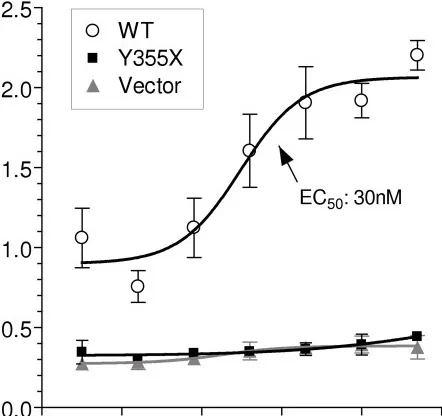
Y355X mutation reduces PPARgamma protein stability and transcriptional activity. (B) Rosiglitazone dose-response curves for WT and Y355X PPARgamma in NIH 3T3 cells transfected with 1 ng of WT or 15 ng of Y355X expression plasmids (non-FLAG-tagged versions) or 15 ng of empty vector, together with a PPAR responsive reporter construct (pFATP-luc) and a beta-galactosidase reference plasmid. Data are normalized to the WT vehicle controls and are means +- SD (n = 3).
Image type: pathology (immunostaining)